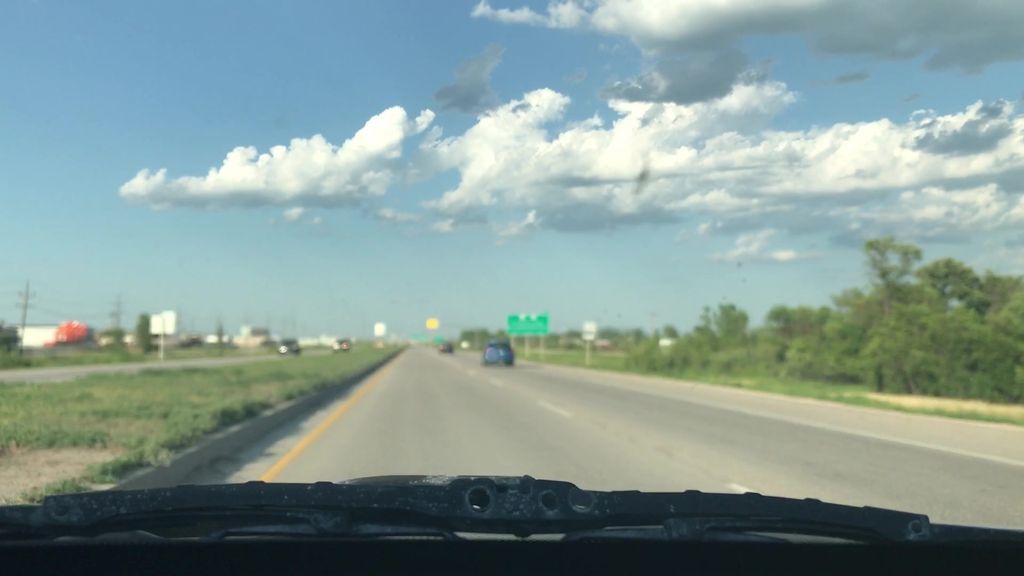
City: winnipeg